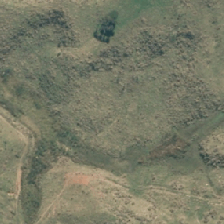
Land cover: grose_broom